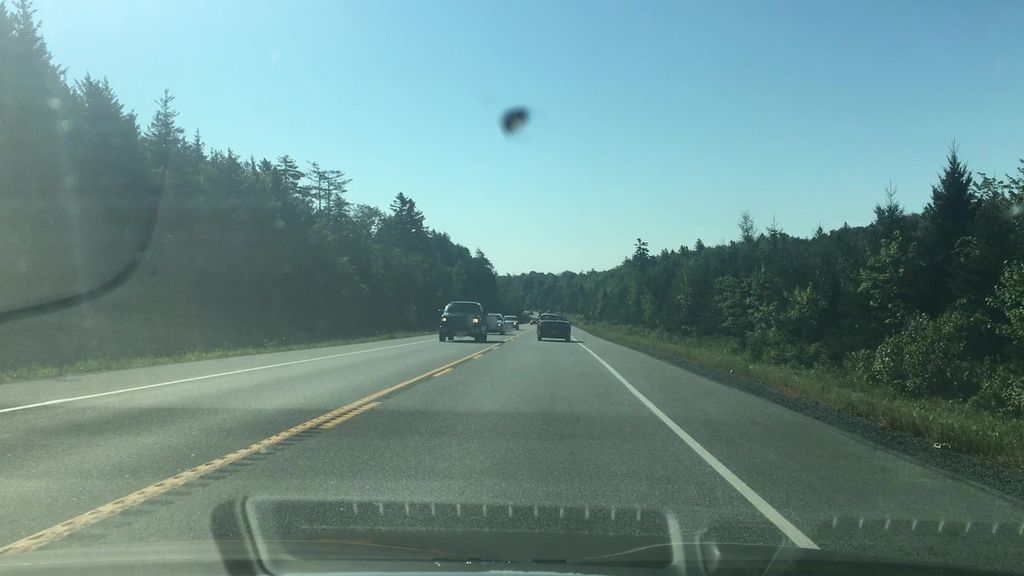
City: halifax